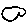
Label: cloud